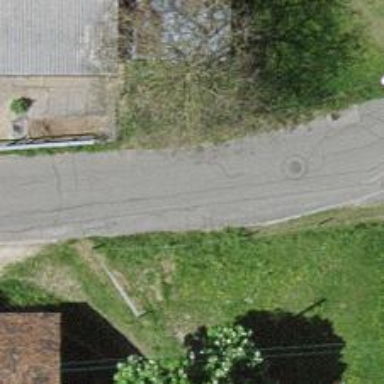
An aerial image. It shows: Asphalt road in residential area.